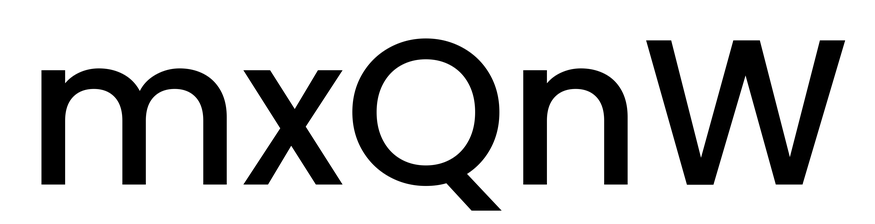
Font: Poppins-Medium